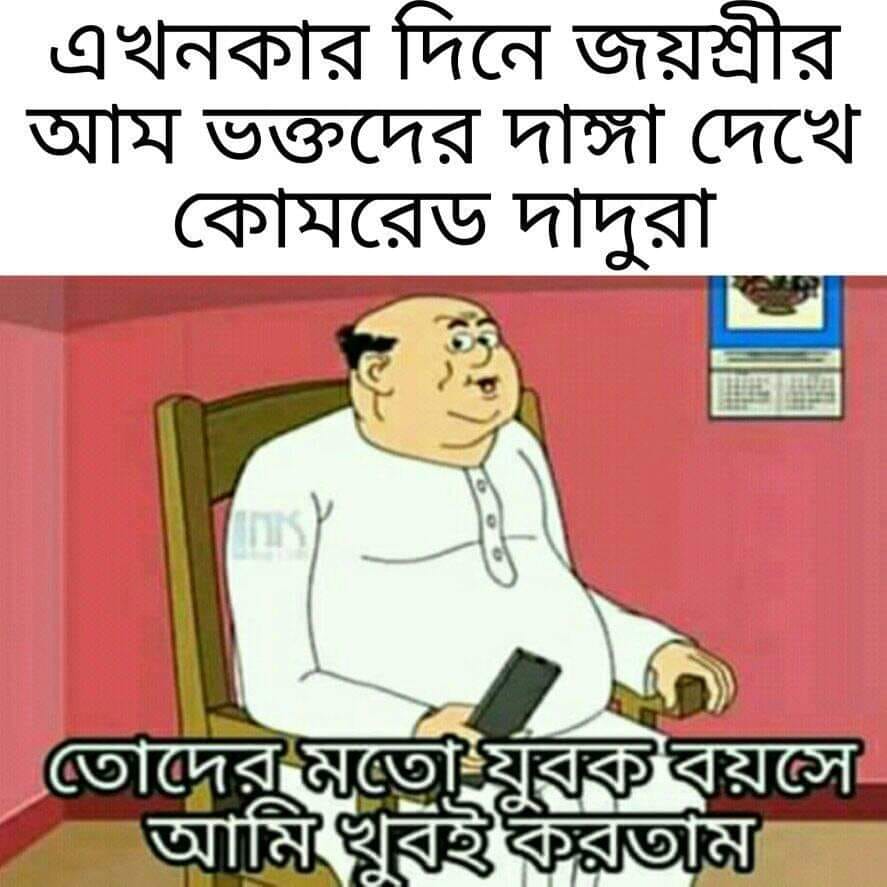
Caption: এখনকার দিনে জয়শ্রীর আম ভক্তদের দাঙ্গা দেখে কোমরেড দাদুরা     তোদের মতো যুবক বয়সে আমি খুবই করতাম
Label: non-hate